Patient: sex M, age 48
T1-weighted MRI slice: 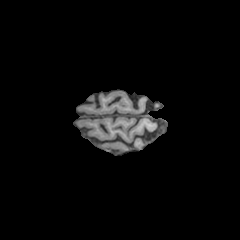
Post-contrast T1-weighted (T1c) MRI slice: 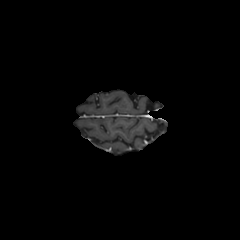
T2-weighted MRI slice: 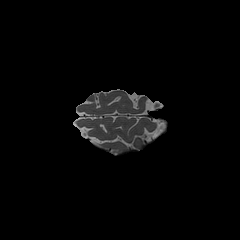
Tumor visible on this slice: no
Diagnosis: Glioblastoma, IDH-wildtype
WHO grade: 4